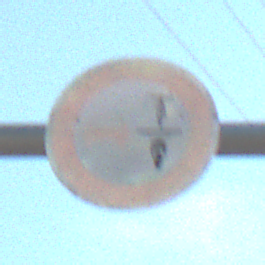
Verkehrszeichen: VerbotUeberholenEinspurigeFahrzeuge
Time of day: MorningAfternoon
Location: Outdoor (Suburban)
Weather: PartlyCloudy
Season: NotSpecified
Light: Natural